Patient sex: M
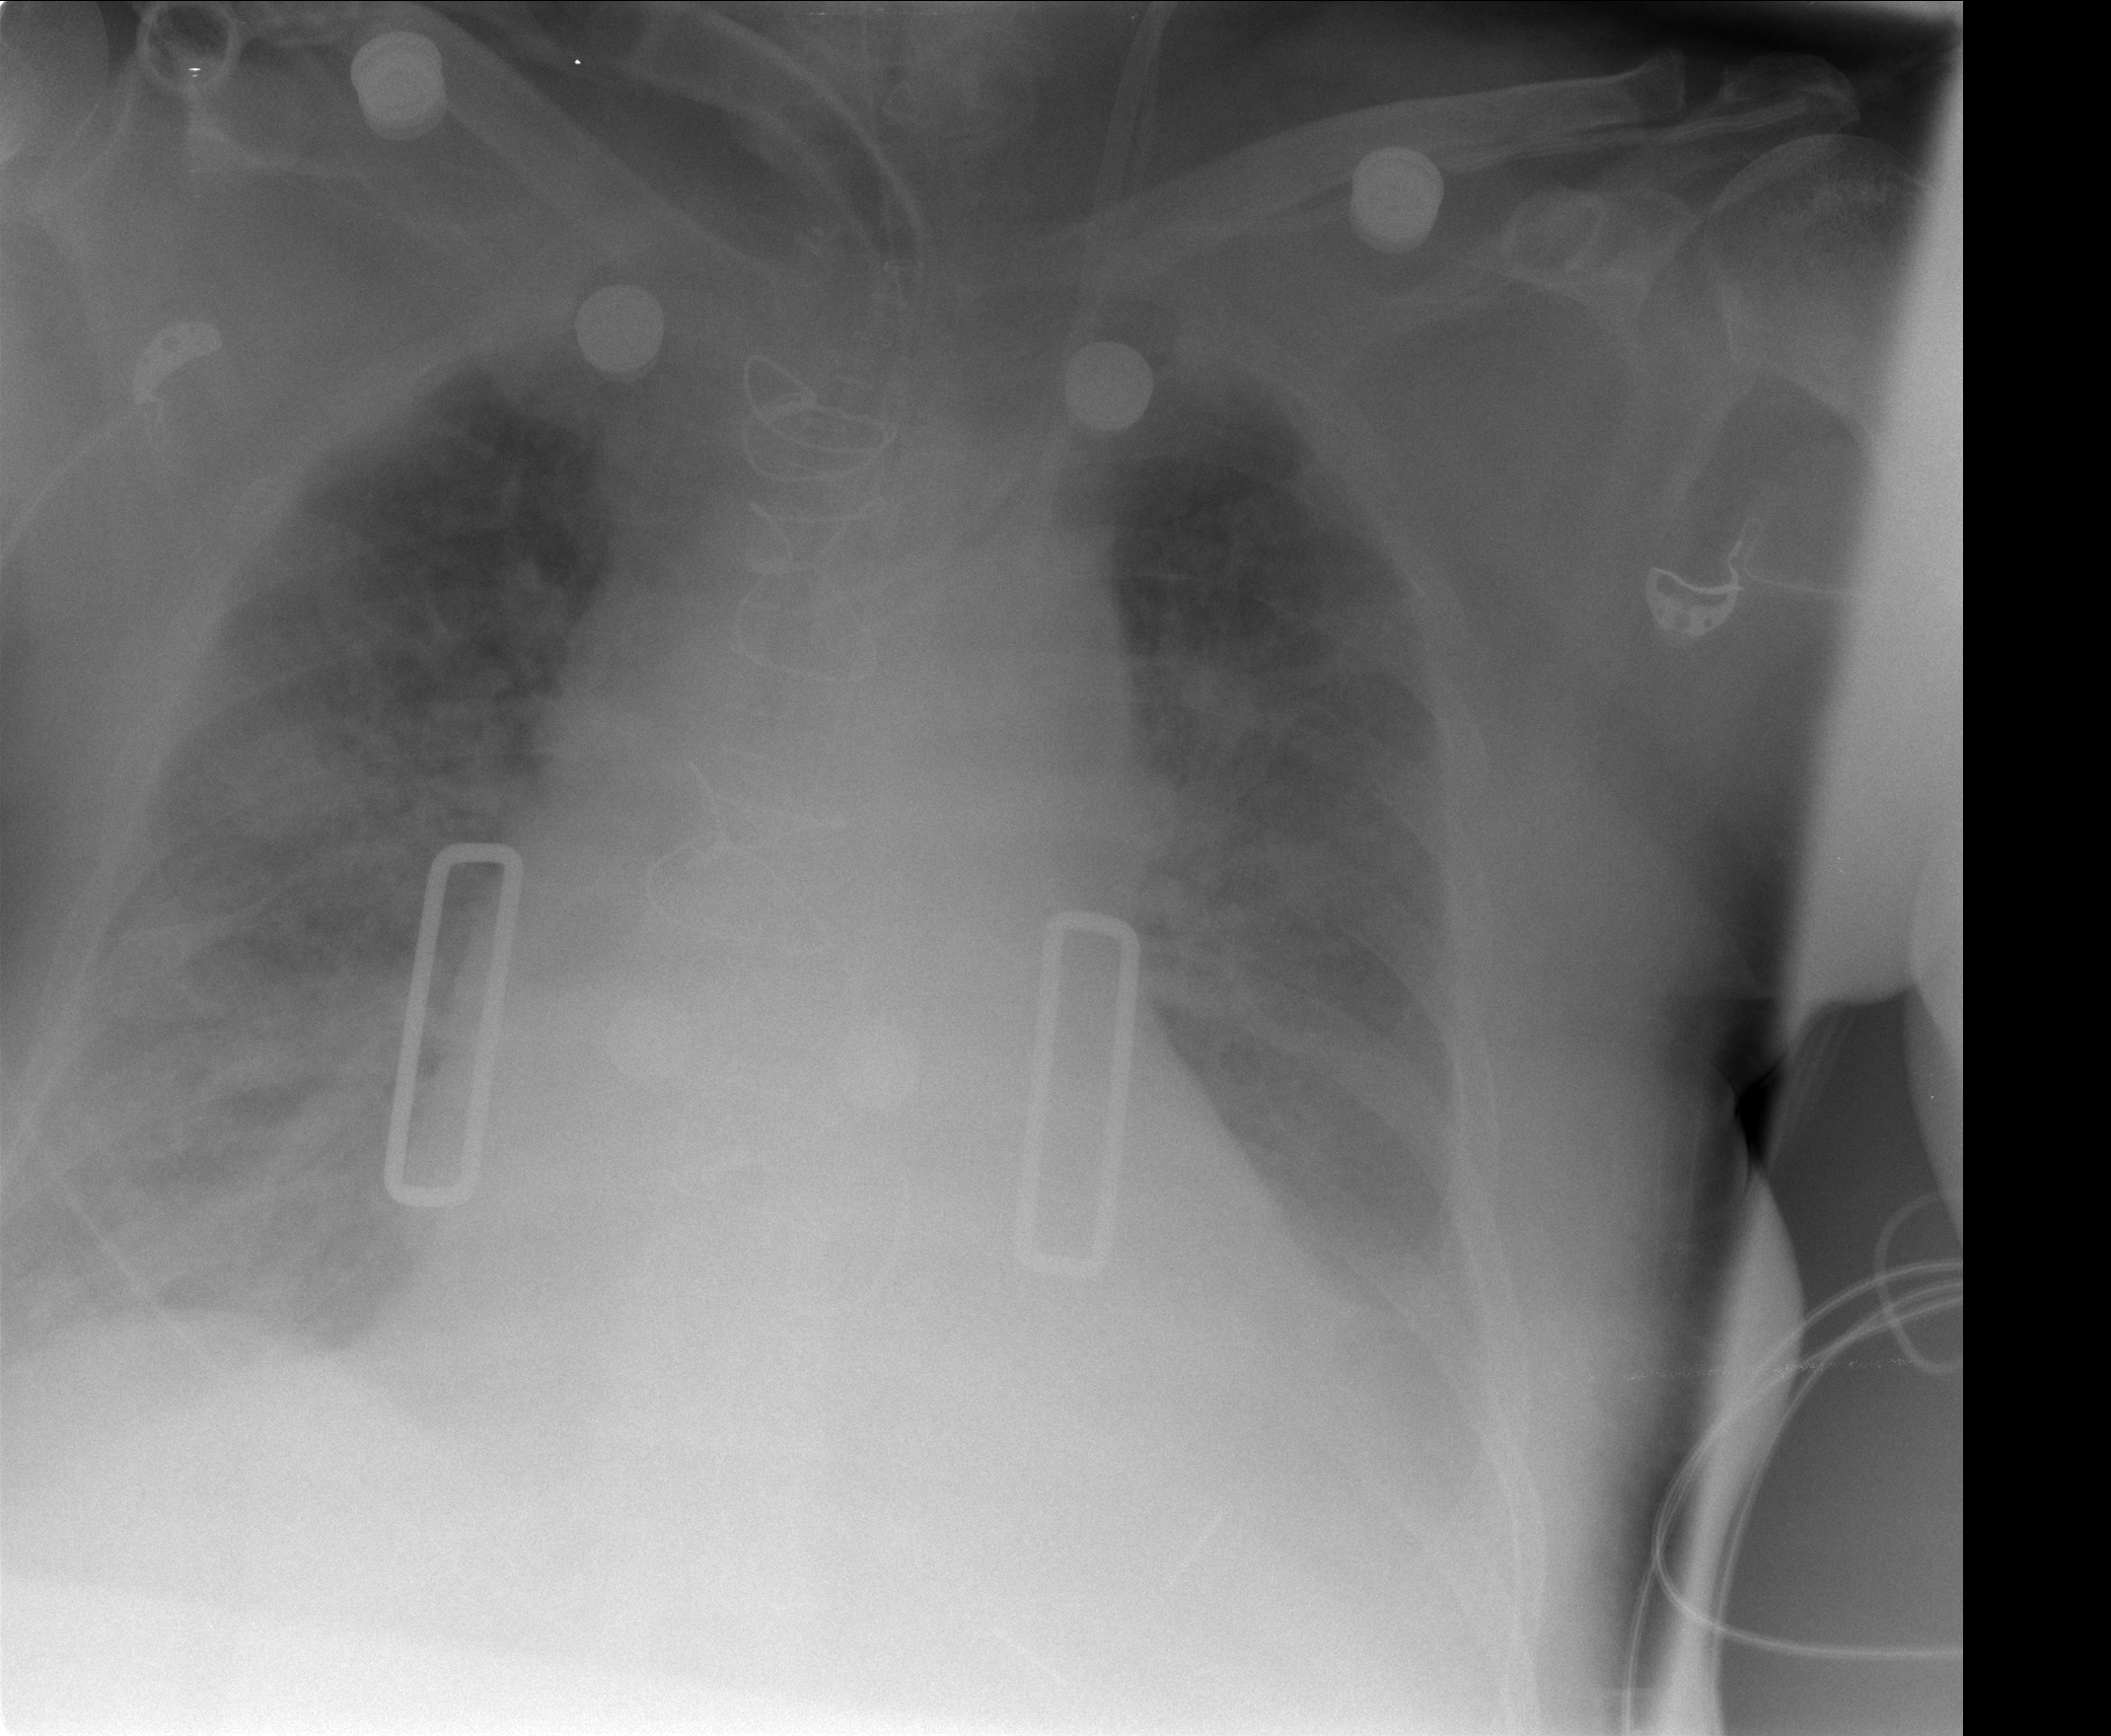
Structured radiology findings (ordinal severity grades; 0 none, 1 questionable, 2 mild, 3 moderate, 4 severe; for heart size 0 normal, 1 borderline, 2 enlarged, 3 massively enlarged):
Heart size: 2
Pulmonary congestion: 2
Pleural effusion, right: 3
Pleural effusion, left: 2
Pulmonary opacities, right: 0
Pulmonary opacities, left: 0
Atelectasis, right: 3
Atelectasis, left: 2